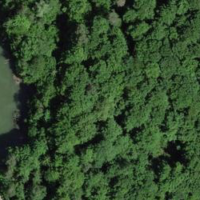
EUNIS habitat code: 41
Species observed at this site:
Tachybaptus ruficollis
Fulica atra
Anas platyrhynchos
Alcedo atthis
Troglodytes troglodytes
Aythya fuligula
Mareca penelope
Gallinago gallinago
Sylvia atricapilla
Turdus merula
Columba palumbus
Phalacrocorax carbo
Phylloscopus collybita
Gallinula chloropus
Mareca strepera
Motacilla alba